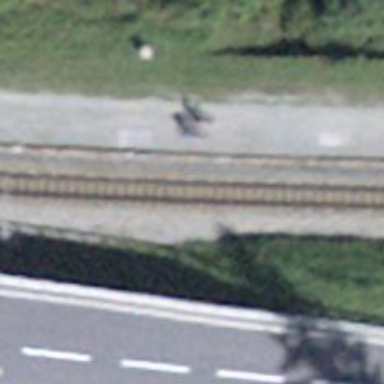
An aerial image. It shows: Railway signal.